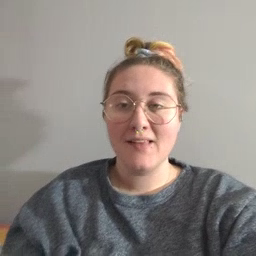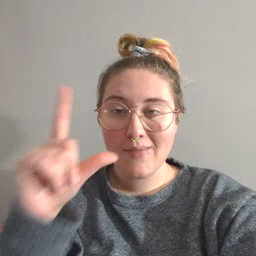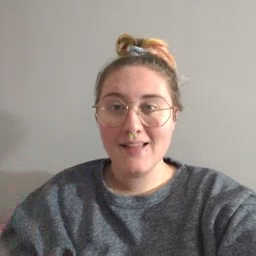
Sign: awake